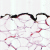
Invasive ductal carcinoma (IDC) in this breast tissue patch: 0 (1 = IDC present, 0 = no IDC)